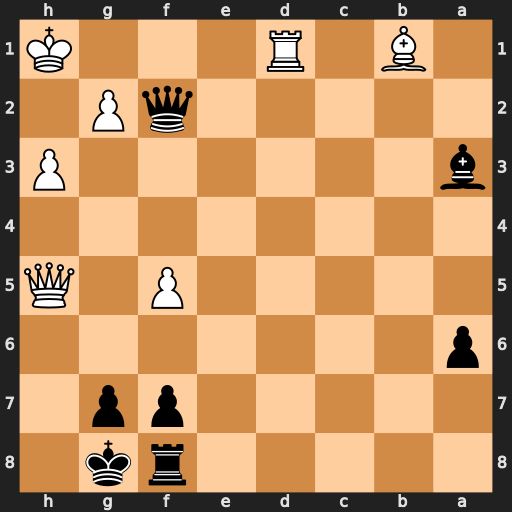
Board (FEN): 5rk1/5pp1/p7/5P1Q/8/b6P/5qP1/1B1R3K
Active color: b
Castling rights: -
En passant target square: -
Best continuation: Re8 Qf3 Re1+ Rxe1 Qxe1+